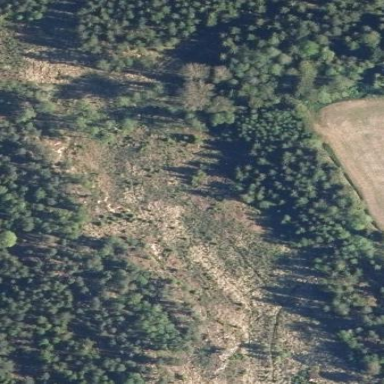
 likely man-made clearing in the landscape."